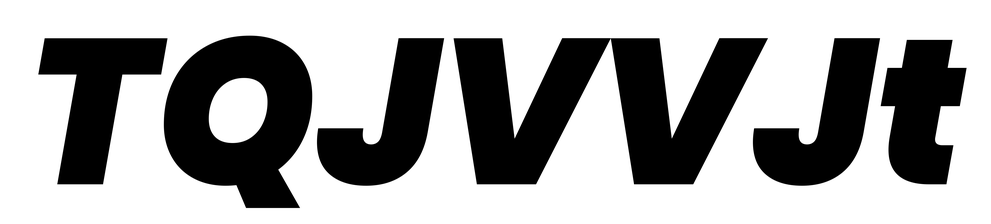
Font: Poppins-BlackItalic